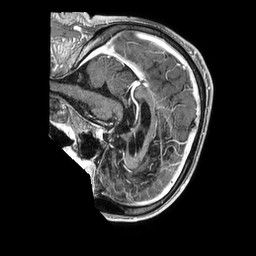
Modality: T1w
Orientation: sagittal
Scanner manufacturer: philips
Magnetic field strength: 1.5 T
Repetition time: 0.007585 s
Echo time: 0.003448 s